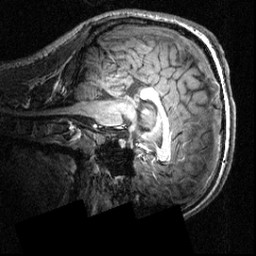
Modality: T1w
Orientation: sagittal
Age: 18
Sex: male
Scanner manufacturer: siemens
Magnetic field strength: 3.951 T
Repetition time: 1.5 s
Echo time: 0.00335 s